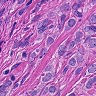
Metastatic tissue present: yes